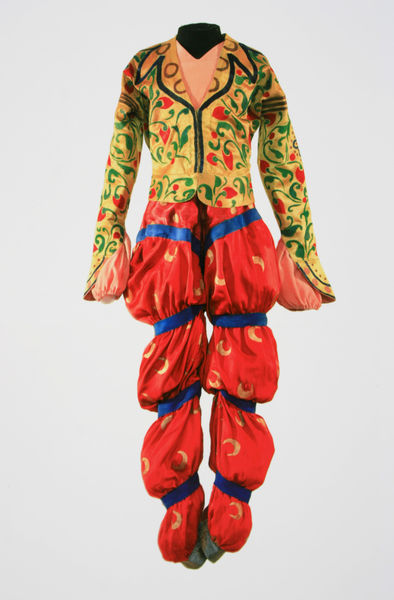
Titel: Kostüm für einen Diener im Ballett "Schéhérazade"
Künstler: Léon Bakst
Standort: St. Petersburg
Institution: Staatliches Museum Theater und Musik
Schlagwörter: blau, mann, gelb, grün, blume, bunt, rot, mode, ornament, anzug, hose, jacke, band, kleidung, kragen, lang, weit, ärmel, gewand, gold, kostüm, stickerei, theater, rosa, ranken, hosen, floral, ornamente, revers, foto, mond, unterhemd, clown, halbmond, mondsichel, sichel, asiatisch, bekleidung, tracht, geblümt, geschnürt, gebunden, pluderhose, bänder, hosenanzug, schnürung, tulpenärmel, florallu